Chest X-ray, AP view. Patient: 58 years old, sex M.
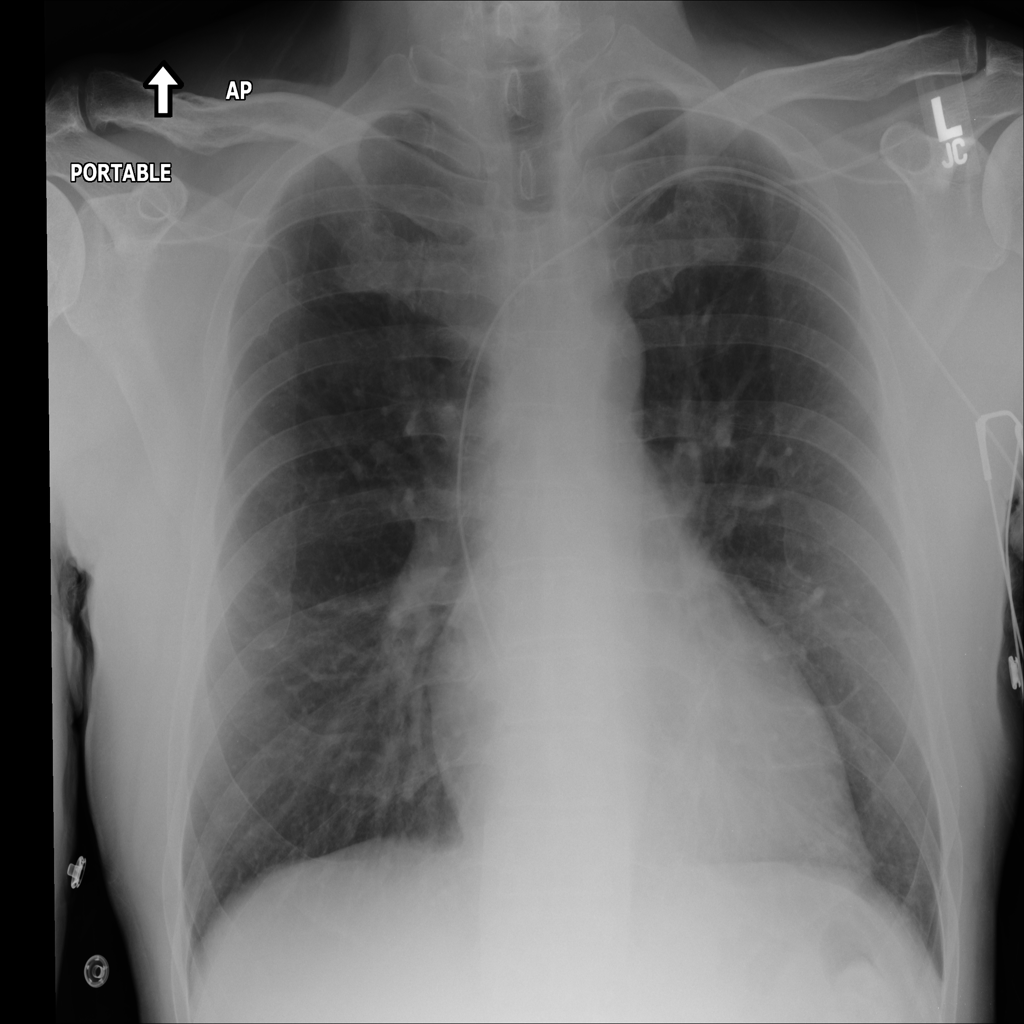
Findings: No Finding